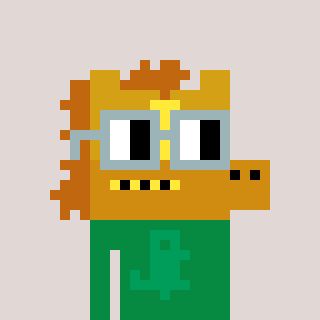
a pixel art character with square dark gray glasses, a yellow horse-shaped head and a green-colored body on a warm background